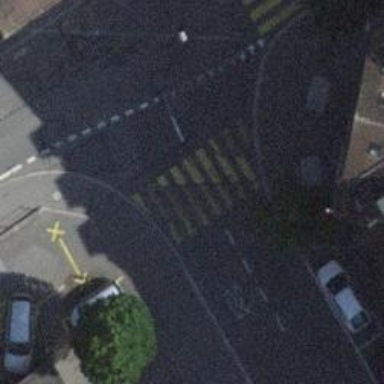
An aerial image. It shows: Uncontrolled zebra crossing with zebra markings.